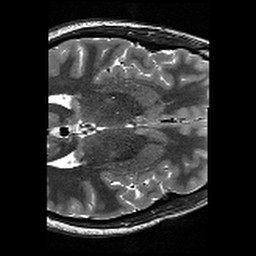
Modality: T2w
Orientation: axial
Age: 24
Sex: female
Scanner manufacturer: siemens
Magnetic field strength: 3 T
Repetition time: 13.15 s
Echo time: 0.082 s